九年级 · 画法几何学
(本小题8.0分)

如图, $C, D$ 为 $\odot O$ 上两点, 且在直径 $A B$ 两侧, 连结 $C D$ 交 $A B$ 于点 $E, G$ 是 $\overparen{A C}$ 上一点, $\angle A D C=\angle G$.

(1)求证: $\angle 1=\angle 2$.

(2) 点 $C$ 关于 $D G$ 的对称点为 $F$, 连结 $C F$. 当点 $F$ 落在直径 $A B$ 上时, $C F=10, \tan \angle 1=\frac{2}{5}$, 求 $\odot O$的半径.

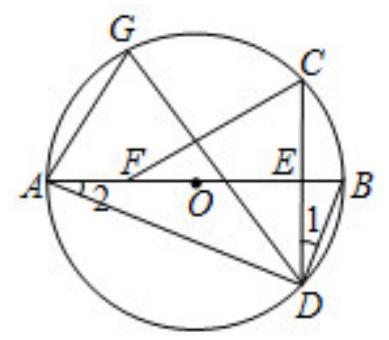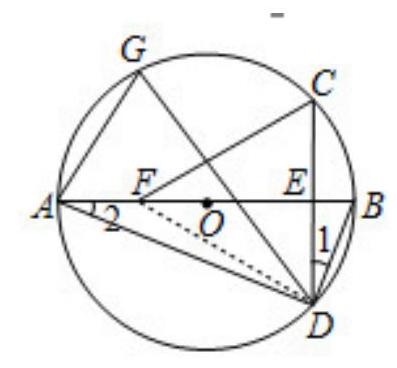
答案: 解: (1) $\because \angle A D C=\angle G$,

$\therefore \overparen{A C}=\overparen{A D}$

$\because A B$ 为 $\odot O$ 的直径,

$\therefore \overparen{B C}=\overparen{B D}$,

$\therefore \angle 1=\angle 2$

(2)如图, 连接 $D F$,

$\because \overparen{A C}=\overparen{A D}, A B$ 是 $\odot O$ 的直径,

$\therefore A B \perp C D, C E=D E$,

$\therefore F D=F C=10$,

$\because$ 点 $C, F$ 关于 $D G$ 对称,

$\therefore D C=D F=10$,

$\therefore D E=5$,

$\because \tan \angle 1=\frac{2}{5}$,

$\therefore E B=D E \cdot \tan \angle 1=2$,

$\because \angle 1=\angle 2$,

$\therefore \tan \angle 2=\frac{2}{5}$,

$\therefore A E=\frac{D E}{\tan \angle 2}=\frac{25}{2}$,

$\therefore A B=A E+E B=\frac{29}{2}$,

$\therefore \odot O$ 的半径为 $\frac{29}{4}$.

【解析】本题考查了圆周角定理、垂径定理、轴对称的性质、解直角三角形, 解决本题的关键是掌握轴对称的性质.

(1)根据圆周角定理和 $A B$ 为 $\odot O$ 的直径, 即可证明 $\angle 1=\angle 2$;

(2)连接 $D F$, 根据垂径定理可得 $F D=F C=10$, 再根据对称性可得 $D C=D F$, 进而可得 $D E$ 的长,
再根据锐角三角函数即可求出 $\odot O$ 的半径.